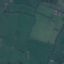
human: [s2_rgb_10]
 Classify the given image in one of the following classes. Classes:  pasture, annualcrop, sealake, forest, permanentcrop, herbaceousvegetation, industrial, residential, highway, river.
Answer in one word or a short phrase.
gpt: Pasture